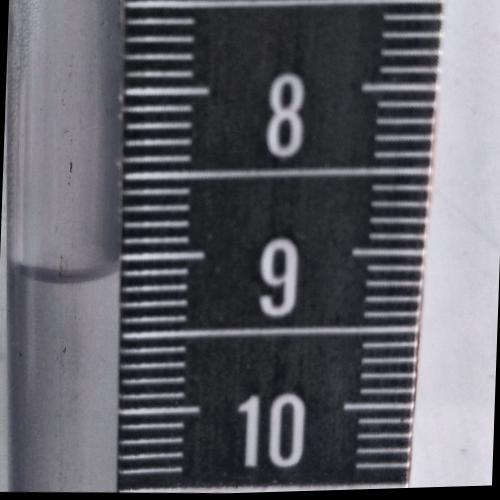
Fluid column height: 9.1 cm